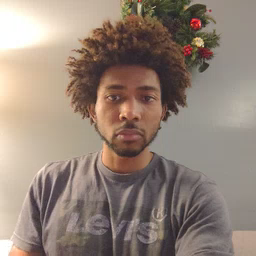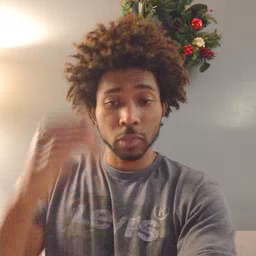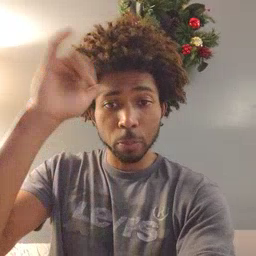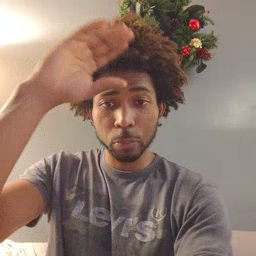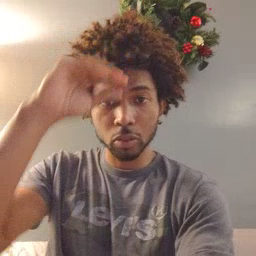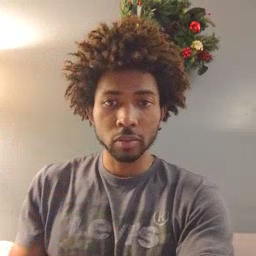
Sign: cowboy